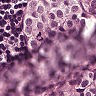
Metastatic tissue present: yes